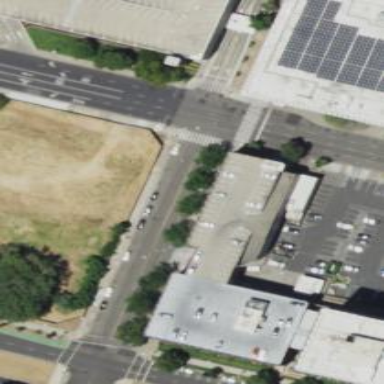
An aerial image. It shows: Uncontrolled footway crossing with zebra markings.